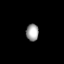
Tissue: lung
Cell type: Endothelial cells
Senescence score: 0.2318
Nuclear area (px): 209
Mean DAPI intensity: 160.856